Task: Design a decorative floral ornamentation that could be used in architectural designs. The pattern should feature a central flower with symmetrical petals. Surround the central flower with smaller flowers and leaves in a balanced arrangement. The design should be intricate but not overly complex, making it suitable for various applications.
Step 544:
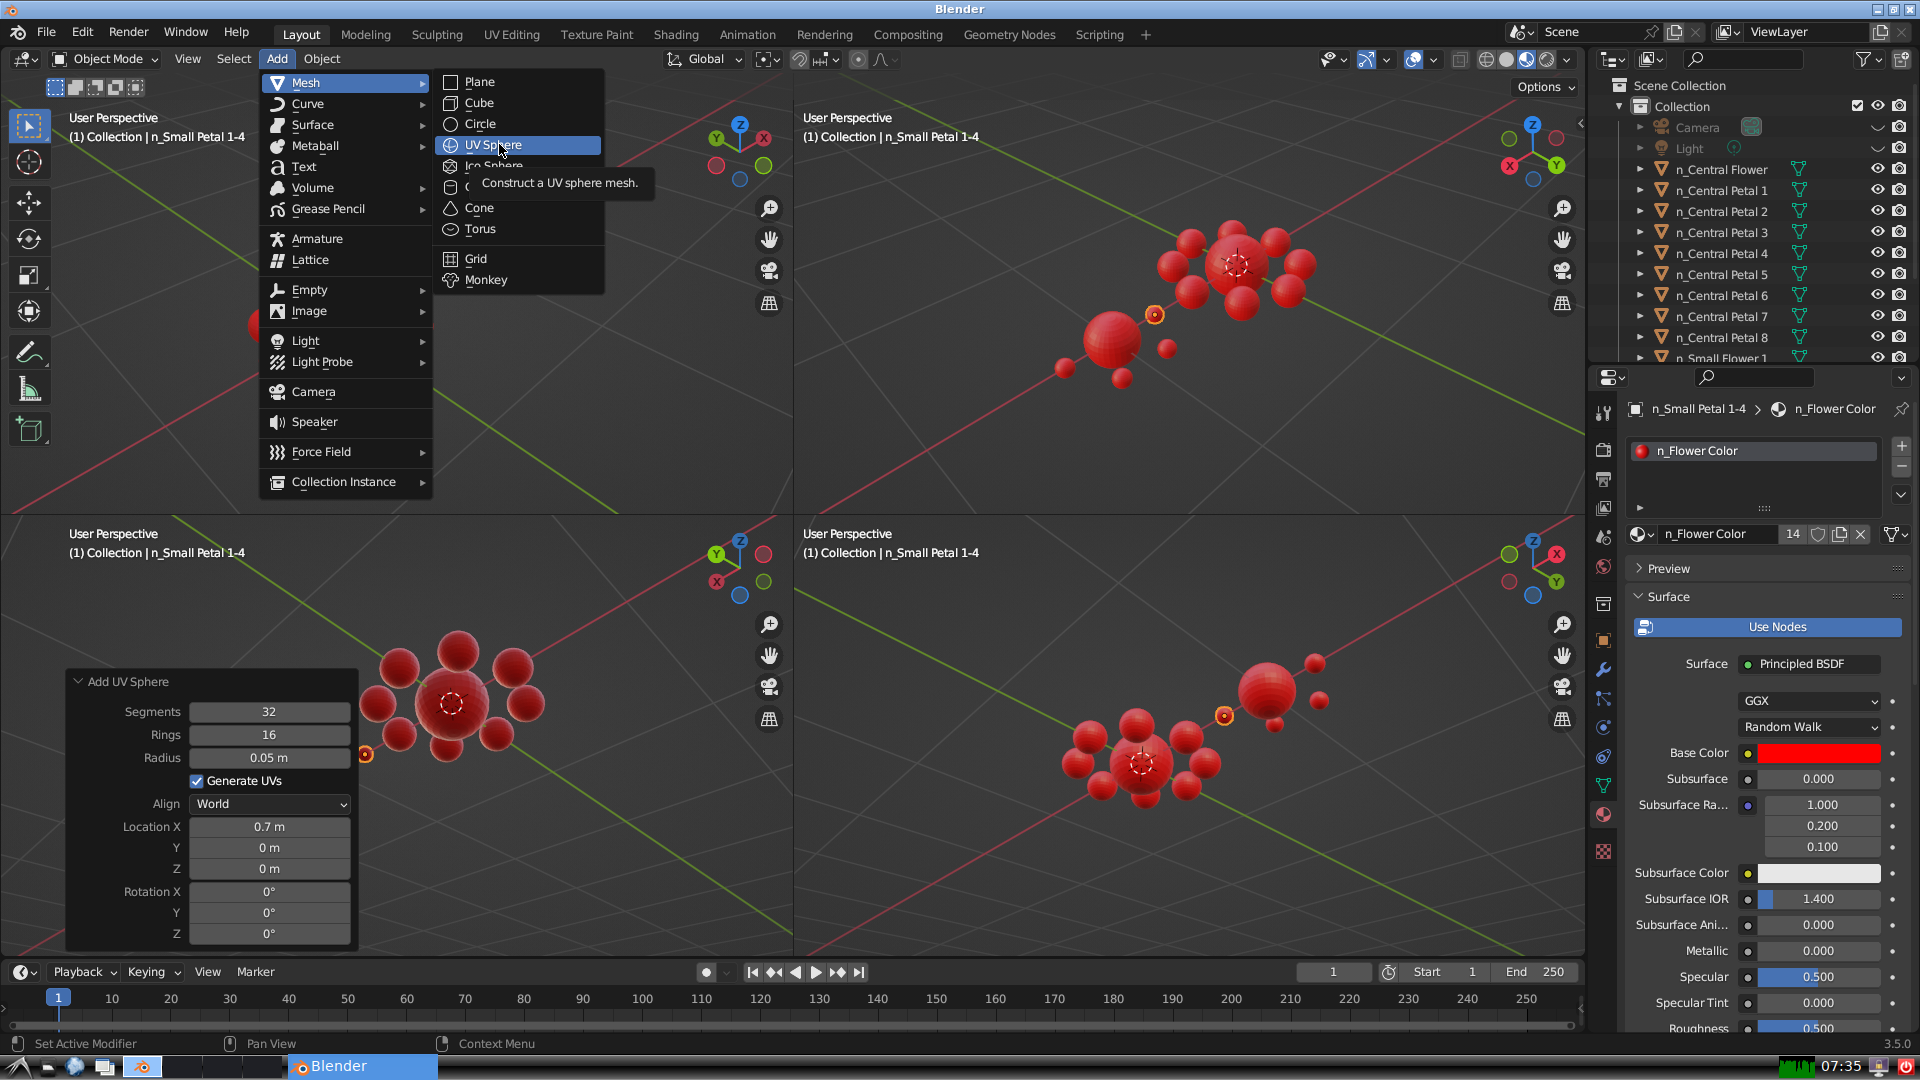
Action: click: no